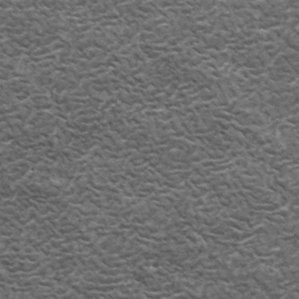
Label: frost